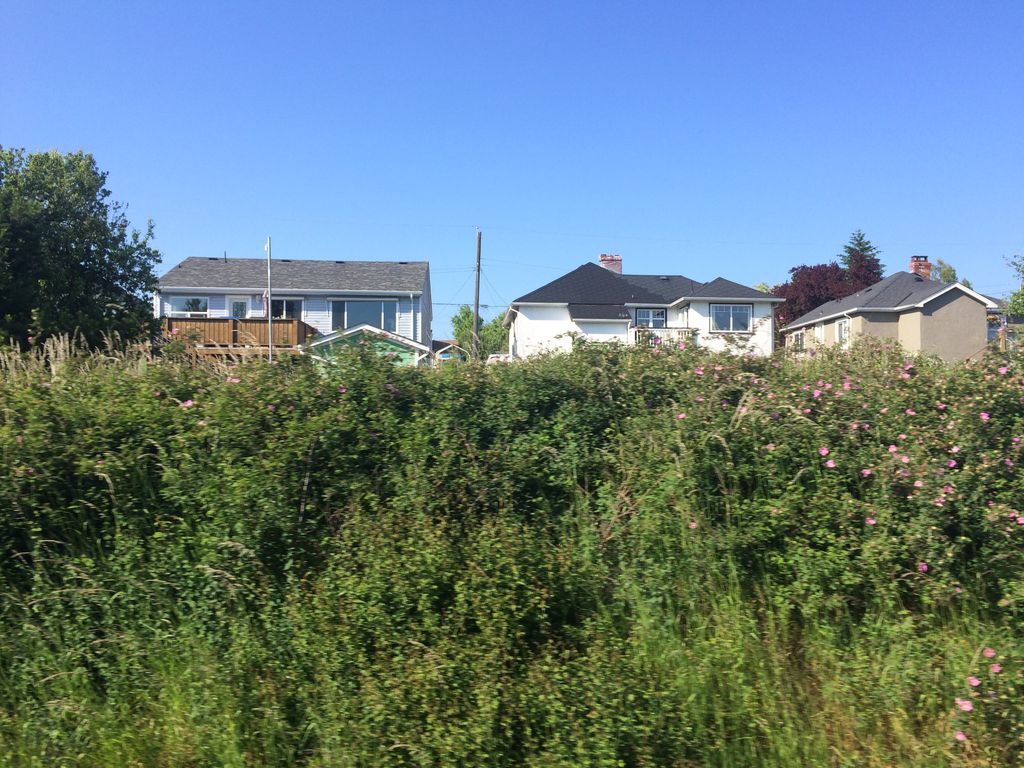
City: victoria